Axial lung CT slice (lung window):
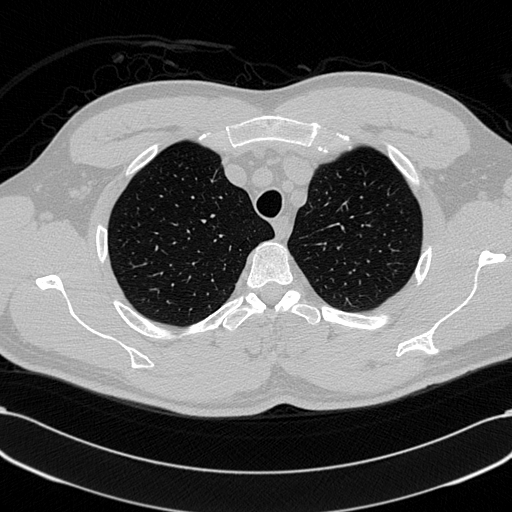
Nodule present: no